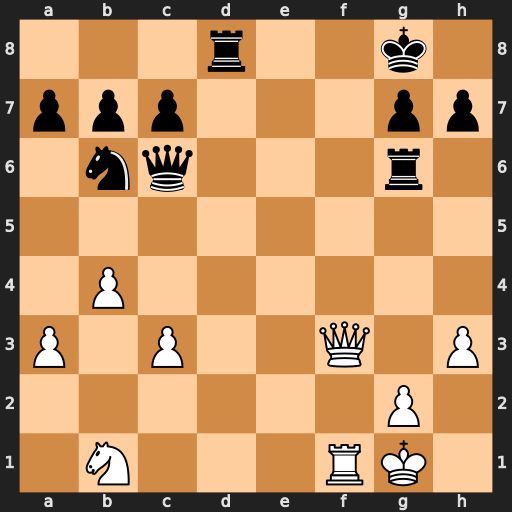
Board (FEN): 3r2k1/ppp3pp/1nq3r1/8/1P6/P1P2Q1P/6P1/1N3RK1
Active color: w
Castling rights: -
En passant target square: -
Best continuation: Qf7+ Kh8 Qf8+ Rxf8 Rxf8#